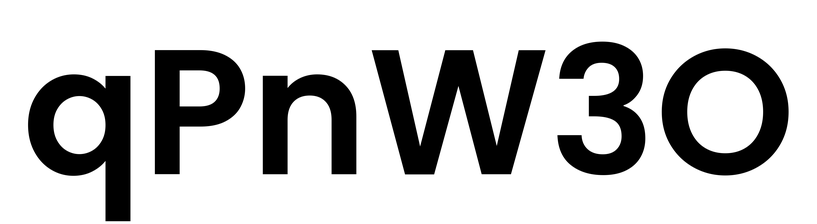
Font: Poppins-SemiBold